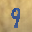
Label: 9